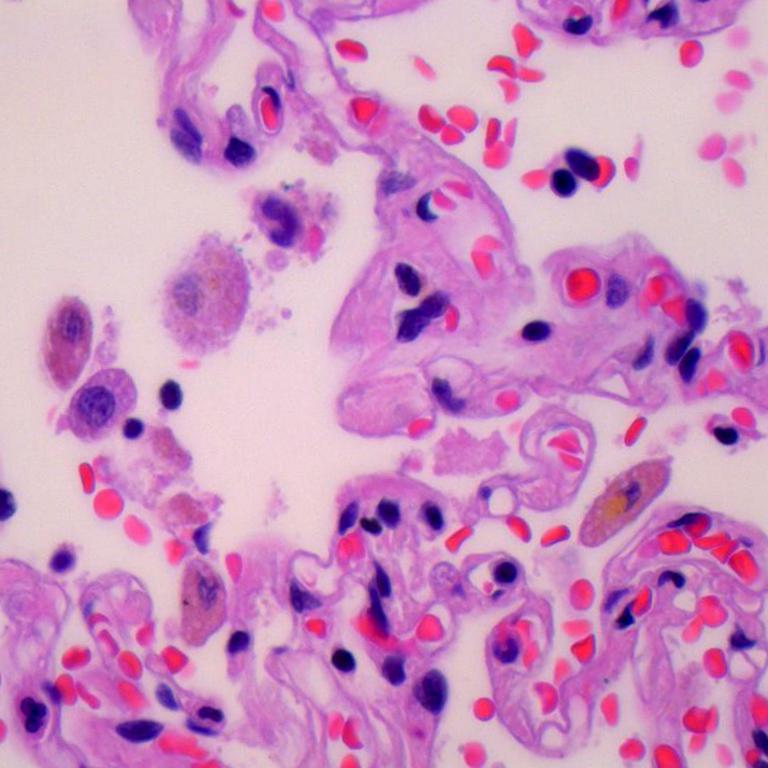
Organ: lung
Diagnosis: benign